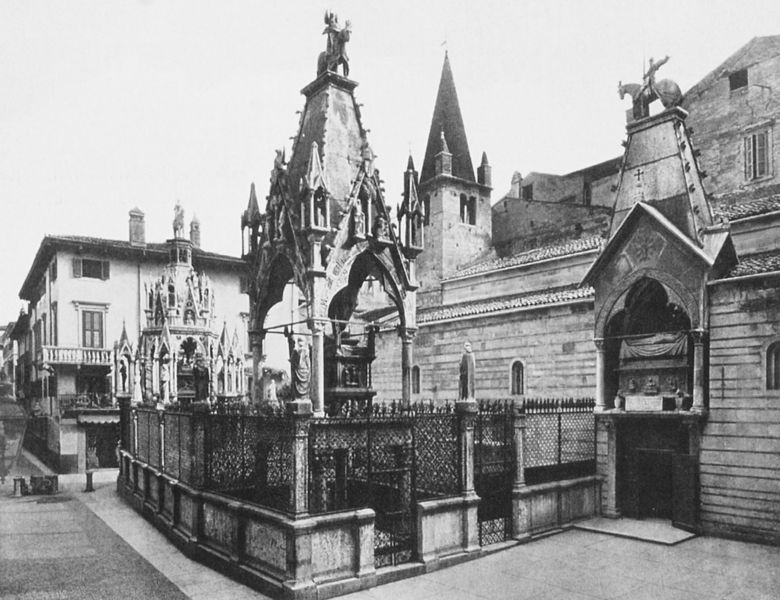
Titel: Scaligergräber
Standort: Verona (EU - I - Toskana)
Schlagwörter: weiß, stadt, fenster, grau, schwarz, strasse, tür, dach, gebäude, haus, schloss, zaun, gitter, kirche, figur, gotik, renaissance, brunnen, pferd, reiter, turm, statue, dächer, mauer, platz, anbau, foto, fotografie, bögen, eingang, eisen, kreuz, türme, schwarzweiss, friedhof, altar, photo, portal, grab, kapelle, baldachin, ausgang, tempel, fotographie, schrein, bau, grabmal, nürnberg, tympanon, dreipass, grablege, alta, italen, schrain, gotiach, hl. grab, reiters